Current action and preconditions to check: trajectory_clear

Your task: For each precondition in the list above, predict whether it will hold at this action.

Consider the current scene as observed from the mobile robot's camera, and analyze the predicted future states of all dynamic agents (e.g., people, animals, vehicles, or any moving entities) within the NEXT SECOND.

IMPORTANT: Only answer "very likely" if you are absolutely certain—based on strong, clear evidence—that a dynamic agent will violate the precondition in the predicted future state. Do NOT answer "very likely" for unlikely, ambiguous, or low-probability risks.

Ask yourself for each precondition: Is there a high probability, with clear and convincing evidence, that the predicted future states of any dynamic agent will interfere with the predicted future state of the currently executing action within the NEXT SECOND, causing that precondition to fail?

Assess the risk level based on these predictions. Use "likely" or "very likely" if motions create a clear risk of interference.

Use "neutral" or "improbable" if agents are nearby but their predicted paths are clearly diverging or non-conflicting.

Failure Risk Categories: "very improbable", "improbable", "neutral", "likely", "very likely"

Answer Format: Output ONLY the probability_of_failure value from these categories: "very improbable", "improbable", "neutral", "likely", "very likely"

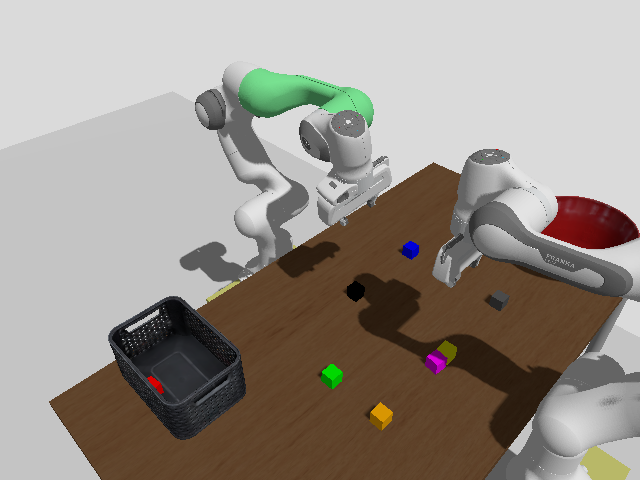

Answer: very improbable